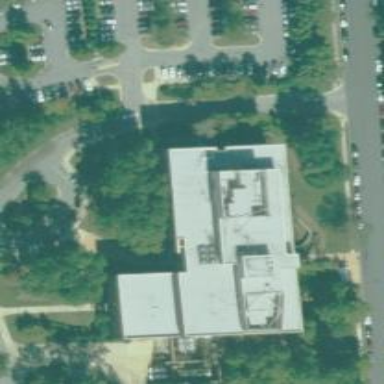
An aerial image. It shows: Government office.